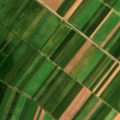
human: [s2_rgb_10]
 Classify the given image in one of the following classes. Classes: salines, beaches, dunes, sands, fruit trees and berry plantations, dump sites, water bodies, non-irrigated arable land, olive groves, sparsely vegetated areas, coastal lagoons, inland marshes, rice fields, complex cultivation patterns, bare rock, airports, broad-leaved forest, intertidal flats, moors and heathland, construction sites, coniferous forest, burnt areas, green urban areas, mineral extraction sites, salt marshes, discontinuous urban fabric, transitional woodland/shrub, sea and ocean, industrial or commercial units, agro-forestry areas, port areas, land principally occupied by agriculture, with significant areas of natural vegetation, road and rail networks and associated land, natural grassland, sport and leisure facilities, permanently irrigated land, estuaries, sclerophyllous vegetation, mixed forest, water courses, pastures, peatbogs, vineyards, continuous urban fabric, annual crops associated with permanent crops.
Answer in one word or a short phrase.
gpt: non-irrigated arable land